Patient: sex M, age 57
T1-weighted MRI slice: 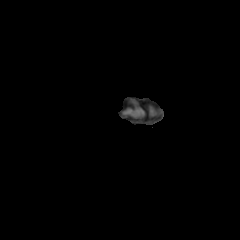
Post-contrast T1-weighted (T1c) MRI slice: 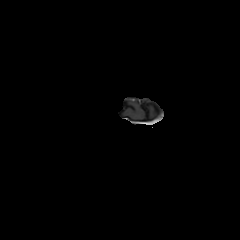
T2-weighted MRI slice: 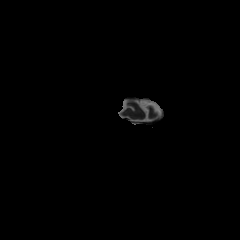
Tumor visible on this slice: no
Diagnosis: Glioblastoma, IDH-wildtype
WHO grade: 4